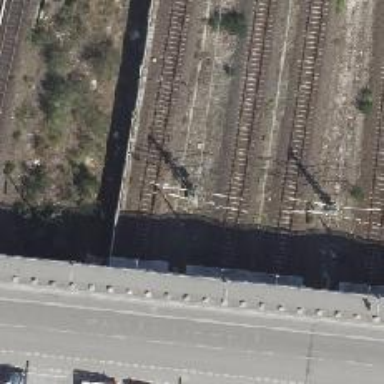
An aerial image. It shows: Catenary mast for power lines.